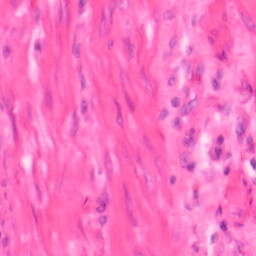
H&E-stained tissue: Colon